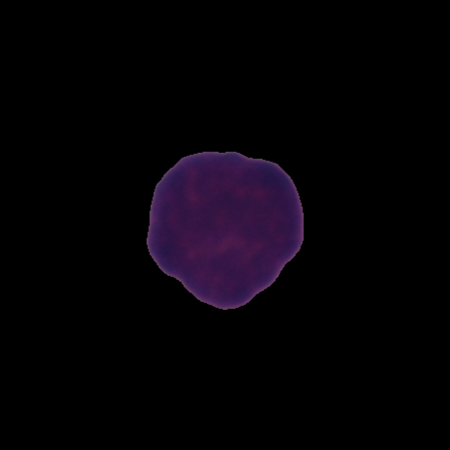
Label: healthy